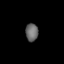
Tissue: lung
Cell type: Endothelial cells
Senescence score: 0.6712
Nuclear area (px): 219
Mean DAPI intensity: 104.087